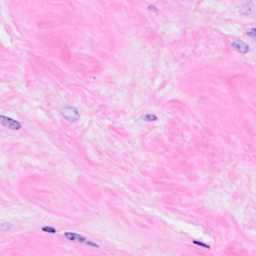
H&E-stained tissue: Breast